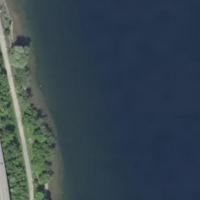
EUNIS habitat code: 14
Species observed at this site:
Prunus spinosa